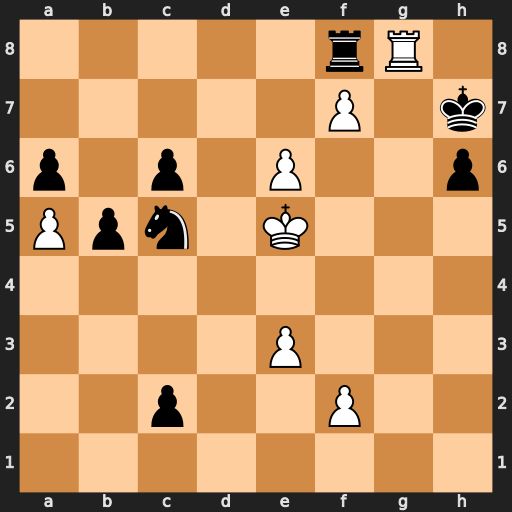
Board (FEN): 5rR1/5P1k/p1p1P2p/Ppn1K3/8/4P3/2p2P2/8
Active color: w
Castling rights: -
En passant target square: -
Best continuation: e7 Nd7+ Ke6 c1=Q Rxf8 Qc5 Kxd7